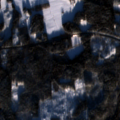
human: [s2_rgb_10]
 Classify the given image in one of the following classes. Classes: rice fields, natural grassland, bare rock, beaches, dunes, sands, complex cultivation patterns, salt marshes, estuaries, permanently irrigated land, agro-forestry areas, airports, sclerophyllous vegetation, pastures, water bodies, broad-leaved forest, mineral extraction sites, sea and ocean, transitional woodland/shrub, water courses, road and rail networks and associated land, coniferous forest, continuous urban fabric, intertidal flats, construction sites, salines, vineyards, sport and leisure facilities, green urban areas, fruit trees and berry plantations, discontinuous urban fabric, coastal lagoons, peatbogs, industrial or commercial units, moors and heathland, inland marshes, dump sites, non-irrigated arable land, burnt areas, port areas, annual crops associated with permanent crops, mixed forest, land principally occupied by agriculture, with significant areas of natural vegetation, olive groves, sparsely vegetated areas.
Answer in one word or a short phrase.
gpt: land principally occupied by agriculture, with significant areas of natural vegetation, coniferous forest, mixed forest, transitional woodland/shrub